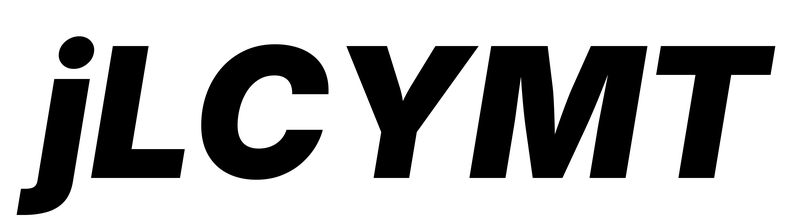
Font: Inter-Italic_Black_Italic